Question: I have the two tables with each having 4 columns and 4 rows. I need the result of 1 table having 8 columns and 8 rows.
Screenshots of table attached:

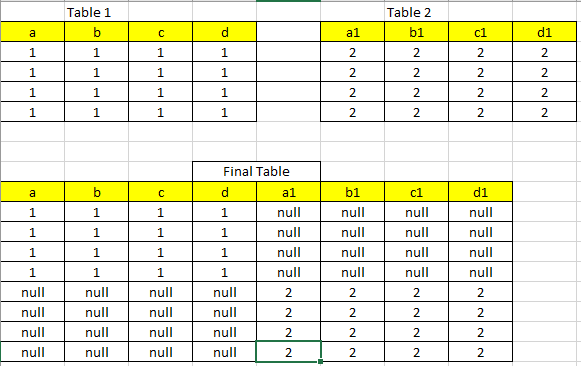
Answer: You can use
'''
SELECT *
FROM table1
FULL OUTER JOIN table2
ON 1 = 0
'''